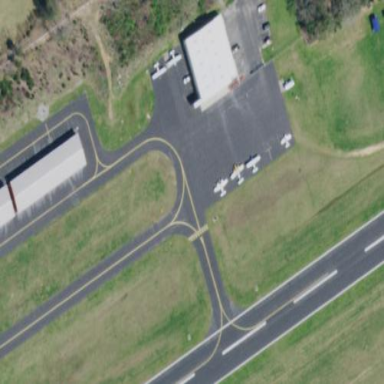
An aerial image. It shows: Apron at the airport with asphalt surface.